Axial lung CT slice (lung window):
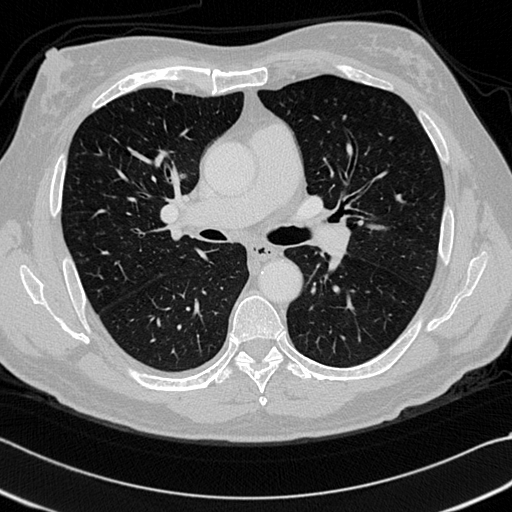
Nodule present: no